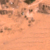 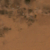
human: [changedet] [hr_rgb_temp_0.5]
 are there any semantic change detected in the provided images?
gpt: No change to mention.